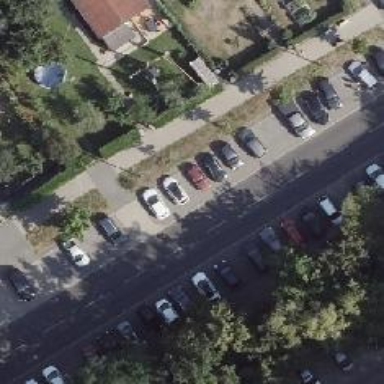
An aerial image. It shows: Street-side parking area with paving stones.